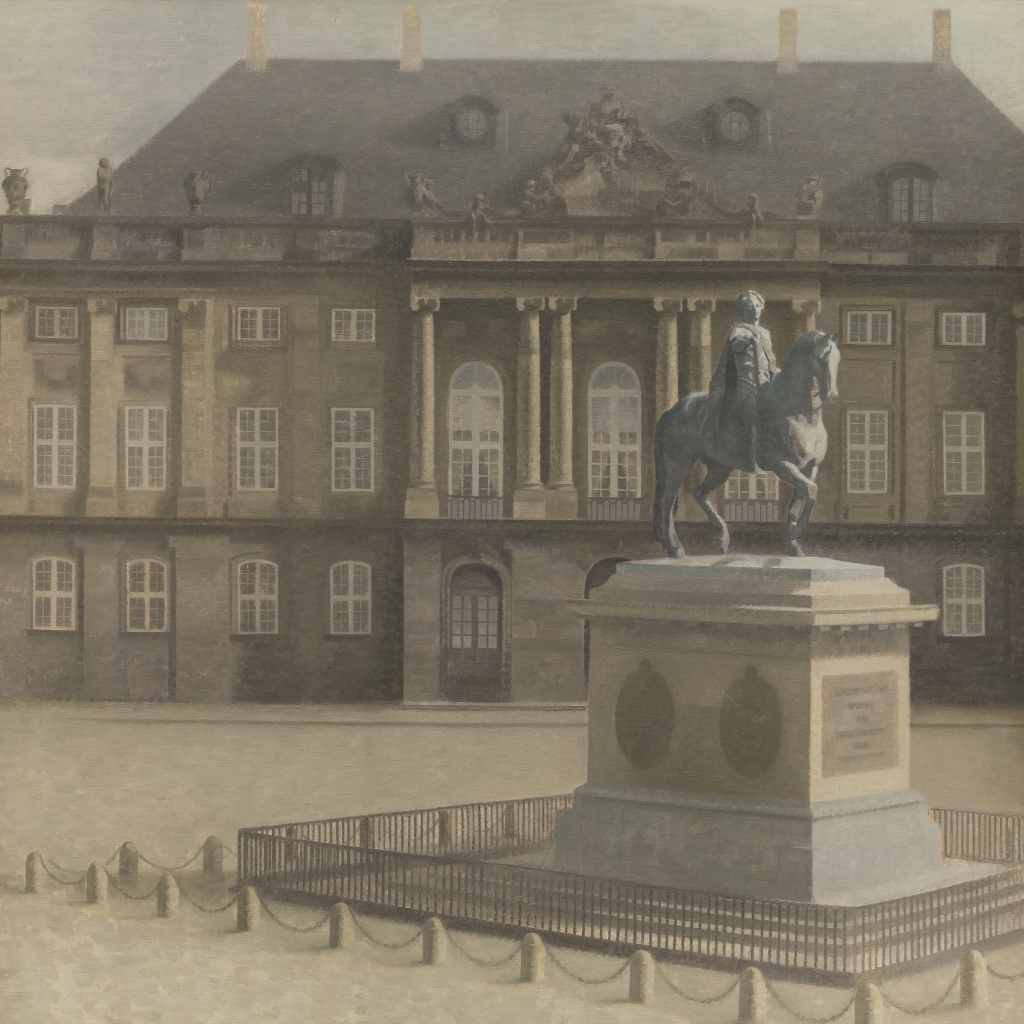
landscape painting, wide, overcast daylight, bronze equestrian statue on tall stone pedestal, in open square, before large baroque palace facade with many windows, muted grey overcast sky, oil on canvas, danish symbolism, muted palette